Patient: sex M, age 71
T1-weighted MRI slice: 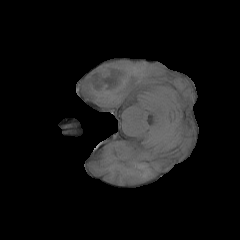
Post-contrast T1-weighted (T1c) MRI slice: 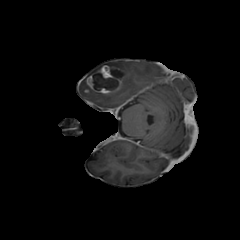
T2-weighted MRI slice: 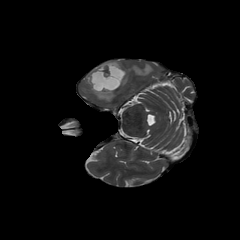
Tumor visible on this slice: yes
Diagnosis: Glioblastoma, IDH-wildtype
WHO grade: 4